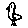
Label: bird